Question: So, in my application I have a grid of buttons. Each one is set to 'addView(closedVies)' and then 'removeView(openView)' if one was displayed. The views that I'm adding contain several checkboxes and on each checkbox I will be setting an onClickListener as well.
I have it working my way, but is there an easier or more efficient way it could be done?
There will be a background behind the checkboxes that will connect to whichever button opened it. I have that figured out just haven't implemented it yet.
The checkboxes are in a linearlayout defined in XML
From Samsung mobile
Here is basically what it will look like:

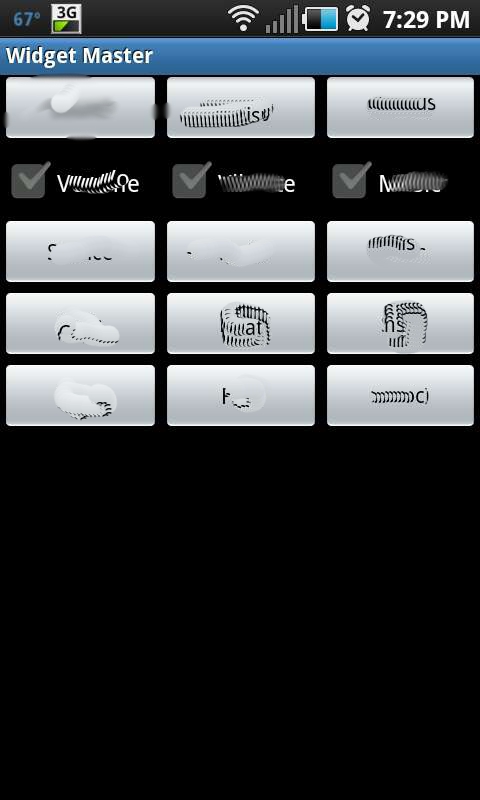
Answer: There is a couple of projects from Romain Guy. There is a project named PhotoStream that uses a GridLayout. This is sort of like the LinearLayout but we specify the number to rows and columns. So the childs to this layout are automatically laid out as a grid. Its a good alternative to what you have done so far.
<URL>. I recommend you checkout the project and take a look at it.